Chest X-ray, AP view. Patient: 39 years old, sex M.
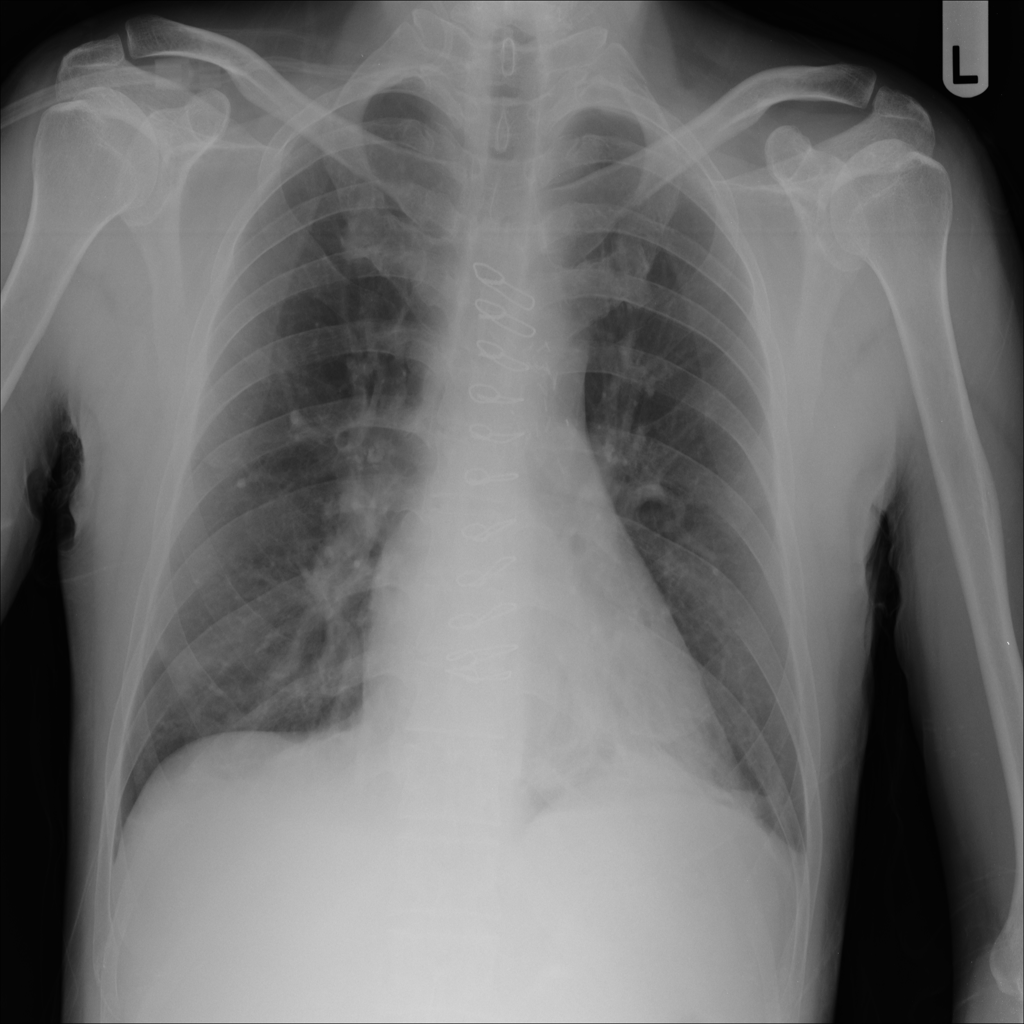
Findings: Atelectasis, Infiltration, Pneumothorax